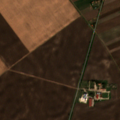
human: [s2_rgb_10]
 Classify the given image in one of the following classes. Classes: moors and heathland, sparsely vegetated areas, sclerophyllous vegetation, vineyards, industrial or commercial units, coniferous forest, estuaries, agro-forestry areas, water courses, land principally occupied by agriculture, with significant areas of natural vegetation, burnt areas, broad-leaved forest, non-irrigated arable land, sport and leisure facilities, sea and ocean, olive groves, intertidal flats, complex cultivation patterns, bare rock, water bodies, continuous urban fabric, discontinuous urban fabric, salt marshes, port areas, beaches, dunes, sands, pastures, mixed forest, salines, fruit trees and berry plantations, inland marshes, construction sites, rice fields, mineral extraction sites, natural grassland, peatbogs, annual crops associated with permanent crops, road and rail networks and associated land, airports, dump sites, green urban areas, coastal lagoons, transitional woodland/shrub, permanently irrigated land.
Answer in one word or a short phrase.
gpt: non-irrigated arable land, complex cultivation patterns